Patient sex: F
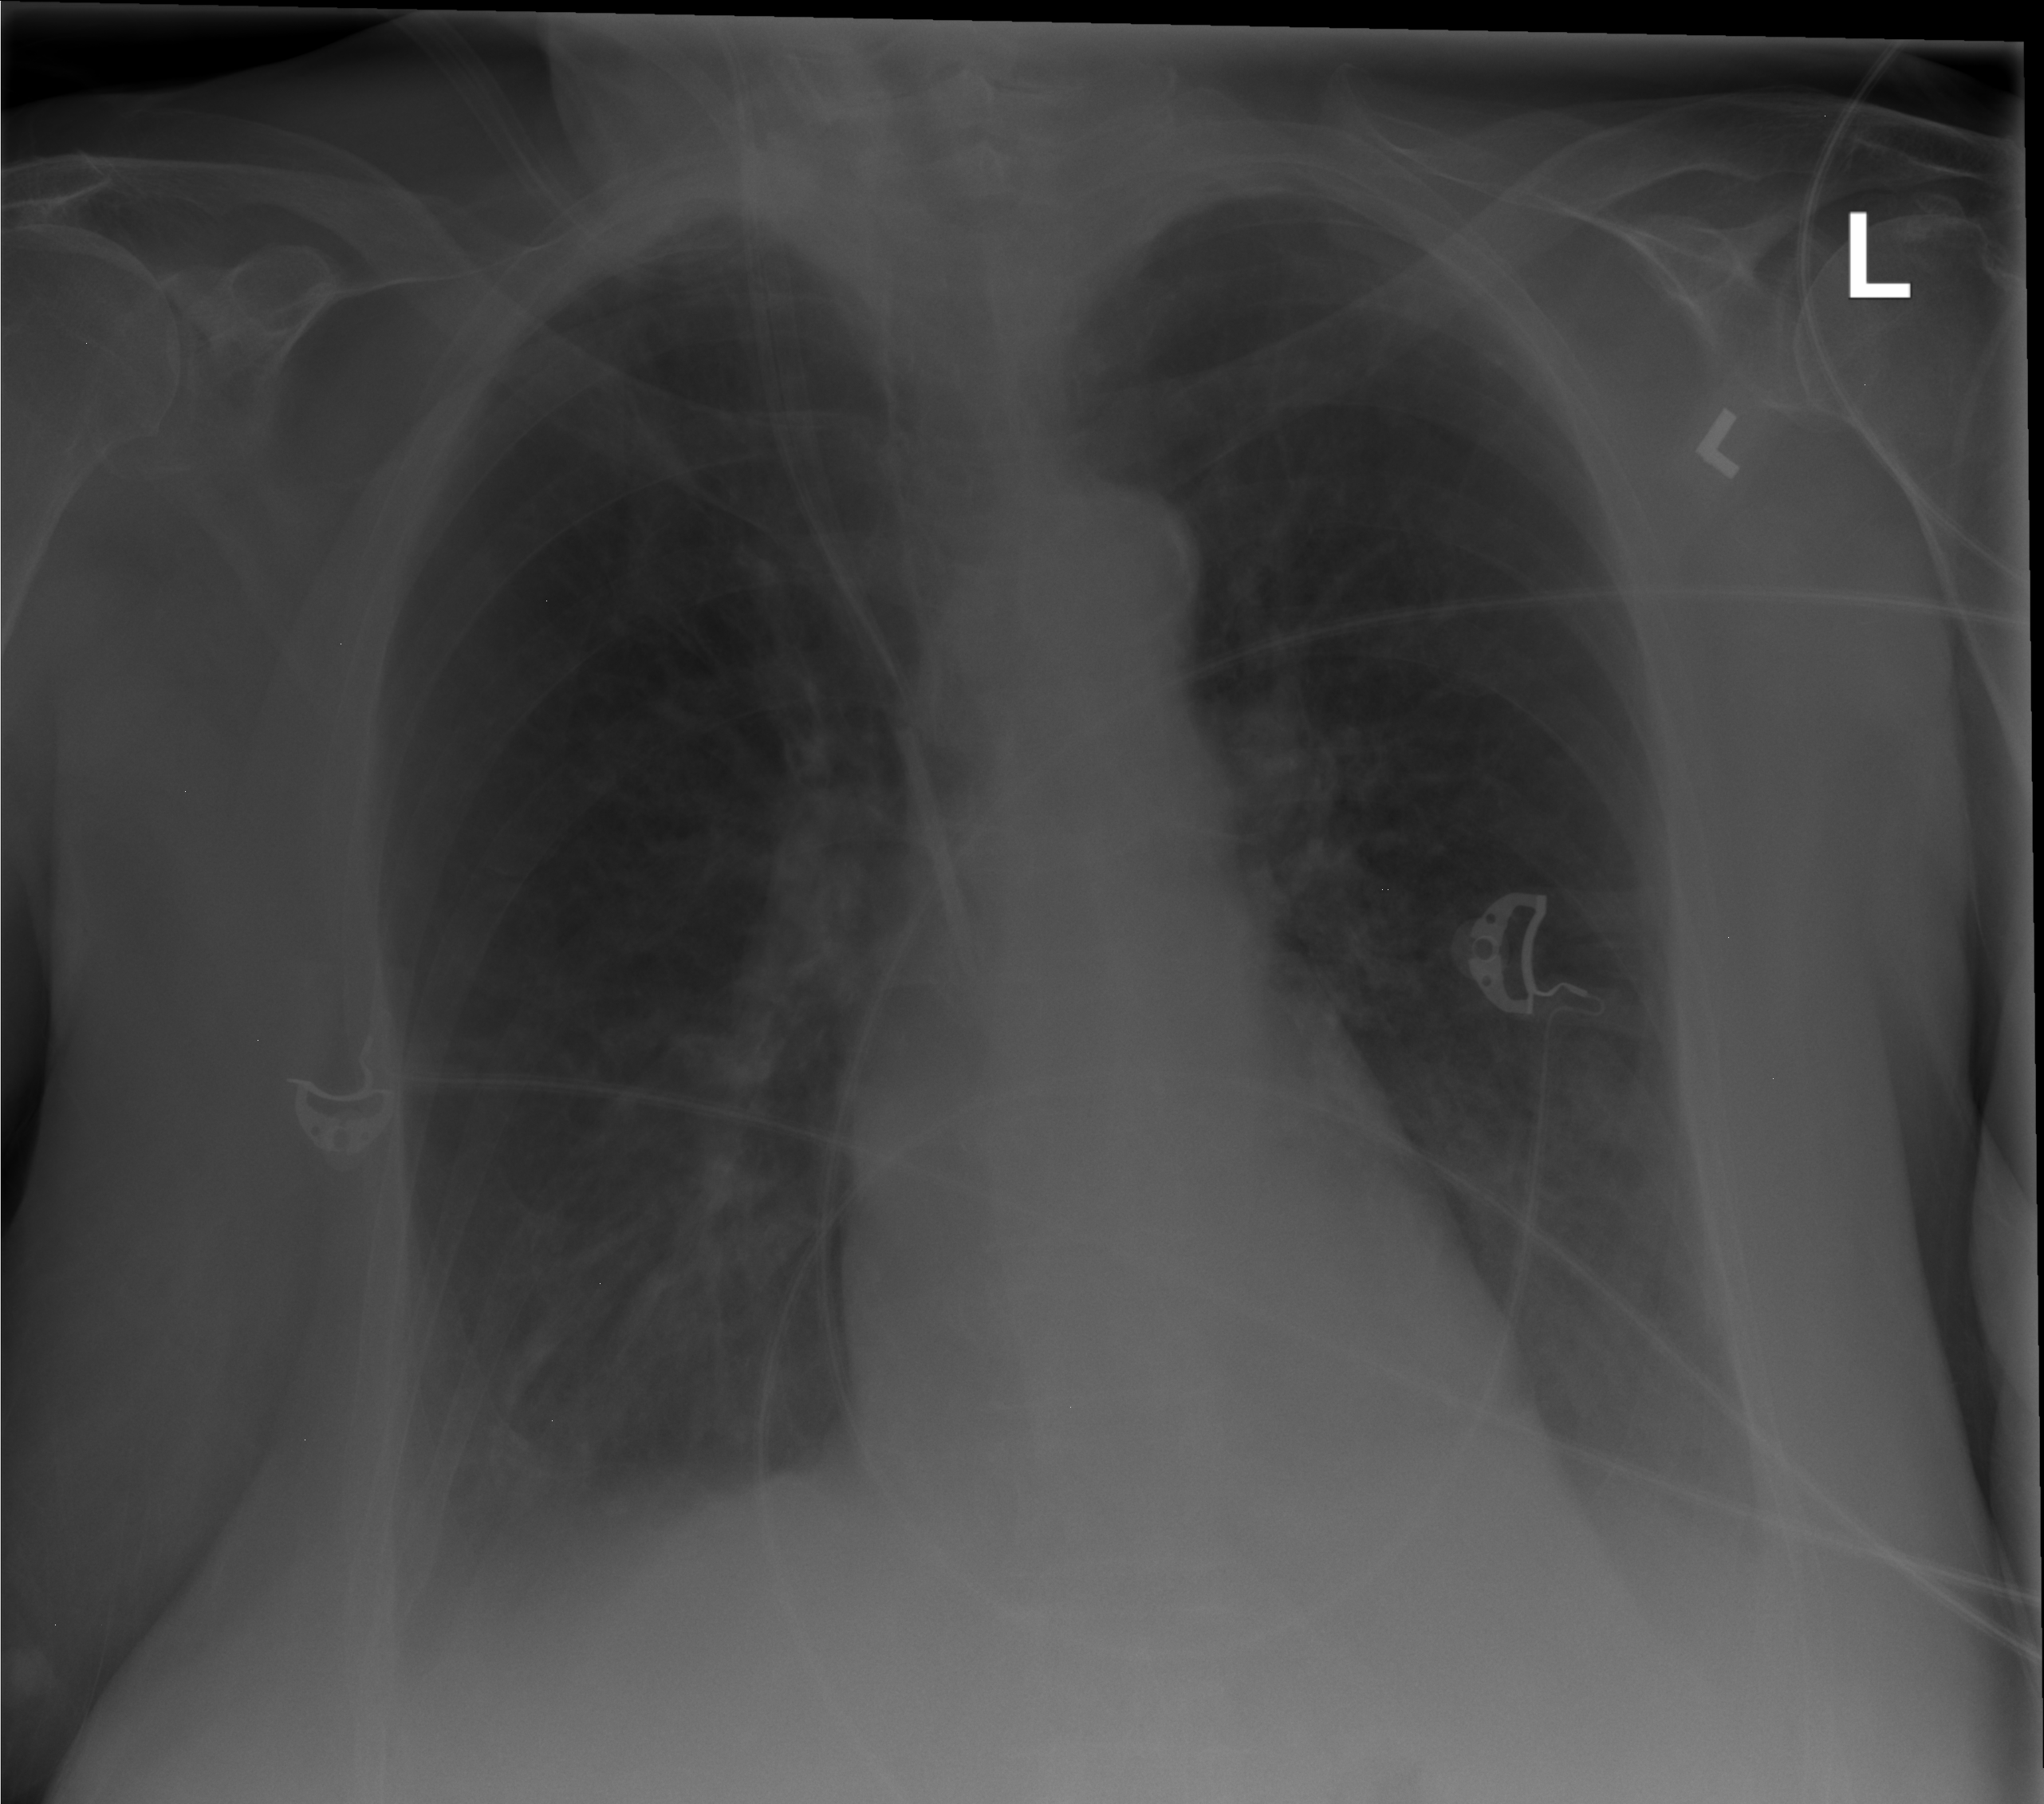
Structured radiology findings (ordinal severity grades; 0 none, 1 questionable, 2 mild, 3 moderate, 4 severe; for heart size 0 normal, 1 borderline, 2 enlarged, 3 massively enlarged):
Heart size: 0
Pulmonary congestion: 0
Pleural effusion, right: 0
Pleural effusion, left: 1
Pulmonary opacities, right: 0
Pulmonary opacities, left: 0
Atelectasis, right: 2
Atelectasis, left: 2